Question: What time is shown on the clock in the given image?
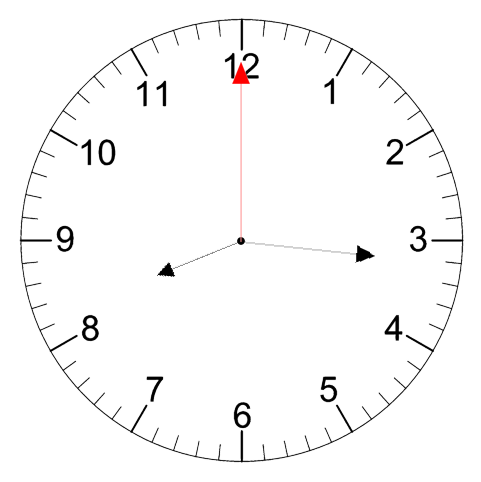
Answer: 08:16:00